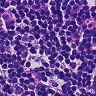
Metastatic tissue present: no